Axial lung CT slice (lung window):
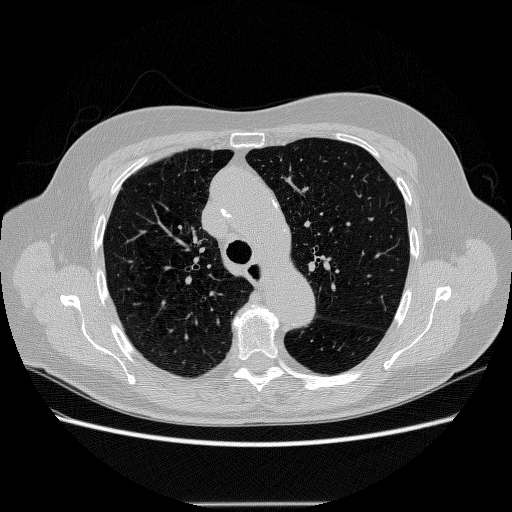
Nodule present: no